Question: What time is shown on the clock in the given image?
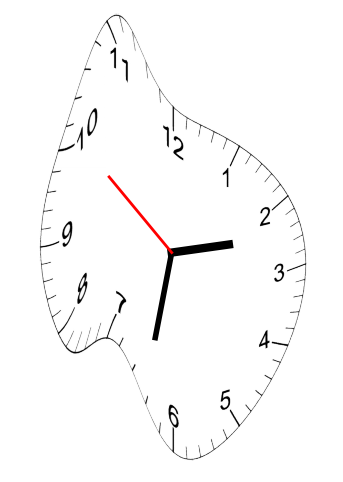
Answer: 02:31:51